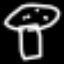
Label: mushroom